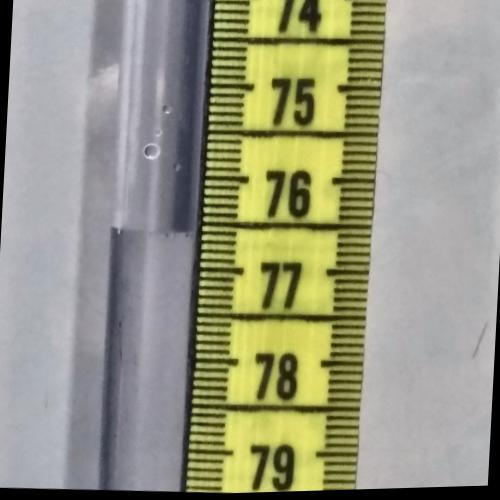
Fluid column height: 76.6 cm